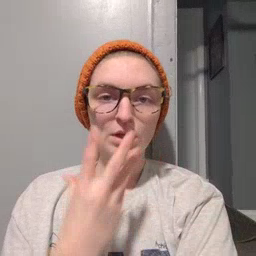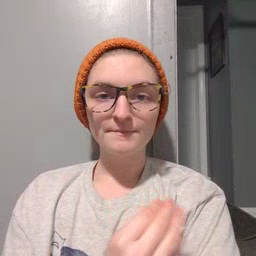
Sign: wet